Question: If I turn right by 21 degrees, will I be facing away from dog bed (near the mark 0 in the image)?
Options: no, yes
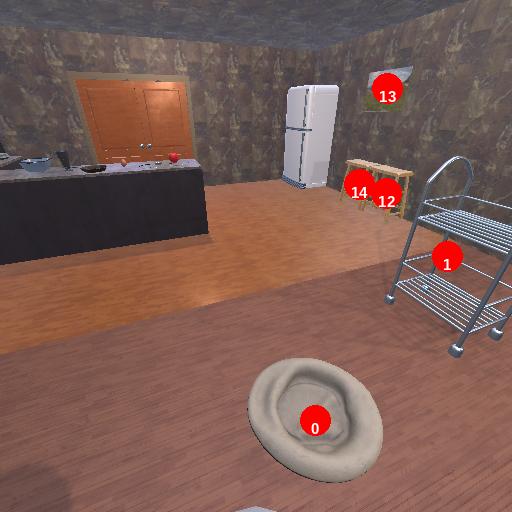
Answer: no